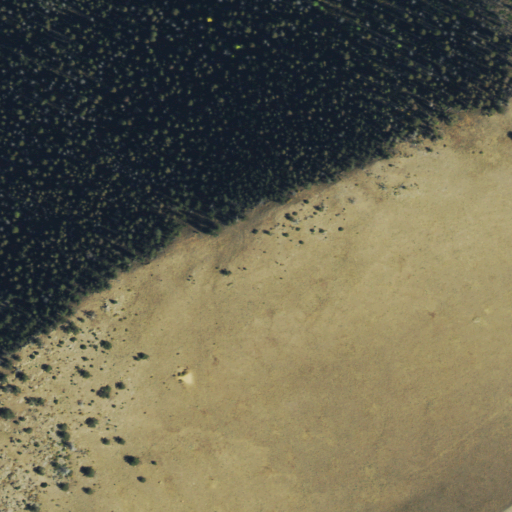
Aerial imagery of mountain in Colorado named Hammond Peak containing evergreen forest, grassland, and shrub